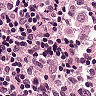
Metastatic tissue present: no